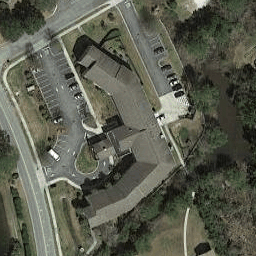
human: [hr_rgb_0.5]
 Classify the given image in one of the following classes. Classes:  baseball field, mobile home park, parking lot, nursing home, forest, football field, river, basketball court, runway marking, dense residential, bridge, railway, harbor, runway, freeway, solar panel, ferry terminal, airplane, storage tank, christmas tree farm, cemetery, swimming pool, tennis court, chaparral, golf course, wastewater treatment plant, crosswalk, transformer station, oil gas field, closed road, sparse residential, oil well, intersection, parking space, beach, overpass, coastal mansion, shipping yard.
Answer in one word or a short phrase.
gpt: nursing home